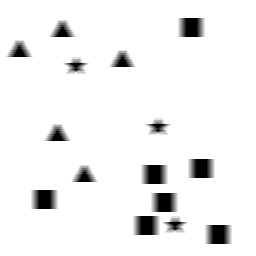
Squares: 7
Triangles: 5
Stars: 3
Total shapes: 15